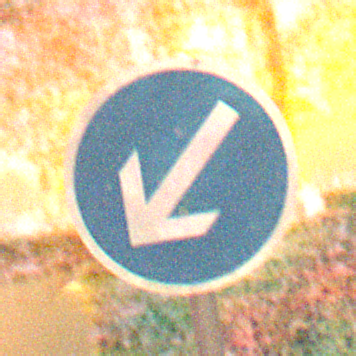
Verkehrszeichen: VorgeschriebeneVorbeifahrtLinks
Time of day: Night
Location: Outdoor (Nature)
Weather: Clear
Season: NotSpecified
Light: Natural